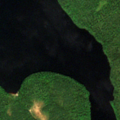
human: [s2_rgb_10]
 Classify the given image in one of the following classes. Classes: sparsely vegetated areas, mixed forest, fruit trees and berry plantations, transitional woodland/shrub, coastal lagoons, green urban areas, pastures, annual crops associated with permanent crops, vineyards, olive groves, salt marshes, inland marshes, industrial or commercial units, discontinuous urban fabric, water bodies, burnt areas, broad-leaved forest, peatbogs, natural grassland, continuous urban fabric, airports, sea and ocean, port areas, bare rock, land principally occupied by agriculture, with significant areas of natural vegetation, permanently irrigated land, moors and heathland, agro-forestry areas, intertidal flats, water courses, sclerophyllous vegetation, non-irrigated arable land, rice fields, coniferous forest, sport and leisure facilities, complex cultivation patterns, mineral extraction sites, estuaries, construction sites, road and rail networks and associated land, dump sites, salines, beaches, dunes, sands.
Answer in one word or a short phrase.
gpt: coniferous forest, mixed forest, water bodies